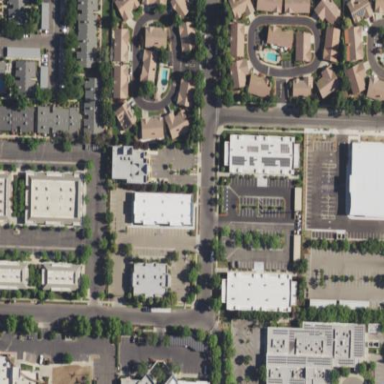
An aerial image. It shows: Commercial area.